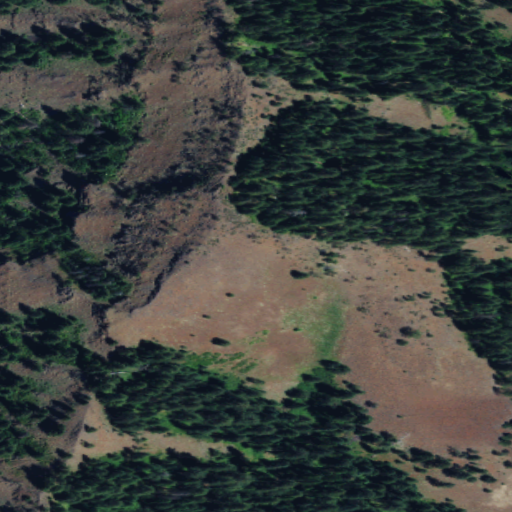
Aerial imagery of ridge(s) in Washington named Sawtooth Ridge containing evergreen forest and grassland